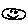
Label: smiley face